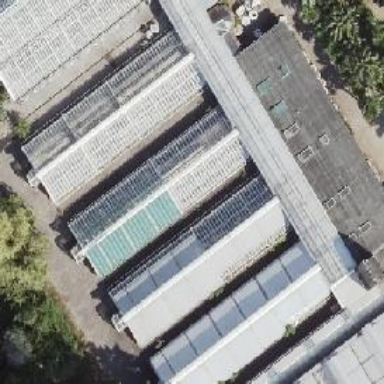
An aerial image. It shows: Greenhouse.